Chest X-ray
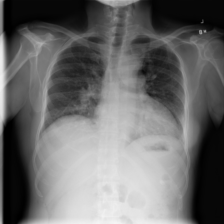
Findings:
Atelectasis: negative
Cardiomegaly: negative
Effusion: negative
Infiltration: negative
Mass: positive
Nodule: positive
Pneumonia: negative
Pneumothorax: negative
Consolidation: negative
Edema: negative
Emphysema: negative
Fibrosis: negative
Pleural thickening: negative
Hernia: negative